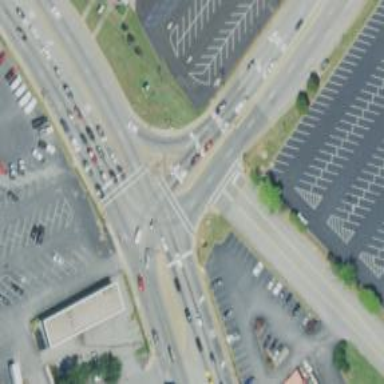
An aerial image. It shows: Asphalt footway with uncontrolled crossing. The crossing has lines markings.